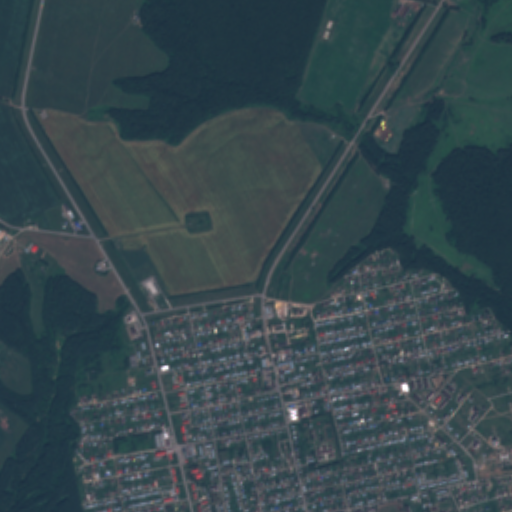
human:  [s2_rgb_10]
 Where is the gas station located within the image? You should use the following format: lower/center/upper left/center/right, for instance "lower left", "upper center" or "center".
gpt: The gas station is located in the center of the image.
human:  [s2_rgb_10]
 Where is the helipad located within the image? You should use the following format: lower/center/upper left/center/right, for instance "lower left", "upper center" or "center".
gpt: The helipad is located in the upper left of the image.
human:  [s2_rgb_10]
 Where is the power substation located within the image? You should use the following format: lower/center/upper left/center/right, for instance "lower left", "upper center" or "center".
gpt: The power substation is located in the center left of the image.
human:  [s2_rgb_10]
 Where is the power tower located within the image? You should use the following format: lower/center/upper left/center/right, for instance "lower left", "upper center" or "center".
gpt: The power tower is located in the upper left of the image.
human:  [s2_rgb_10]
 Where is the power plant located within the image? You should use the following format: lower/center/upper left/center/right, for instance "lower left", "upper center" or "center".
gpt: There is no power plant in the image.